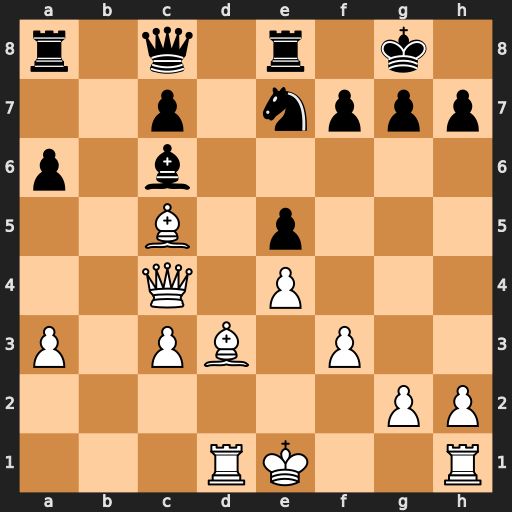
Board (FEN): r1q1r1k1/2p1nppp/p1b5/2B1p3/2Q1P3/P1PB1P2/6PP/3RK2R
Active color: w
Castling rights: K
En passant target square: -
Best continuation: Bxe7 Bb5 Qc5 Bxd3 Rxd3